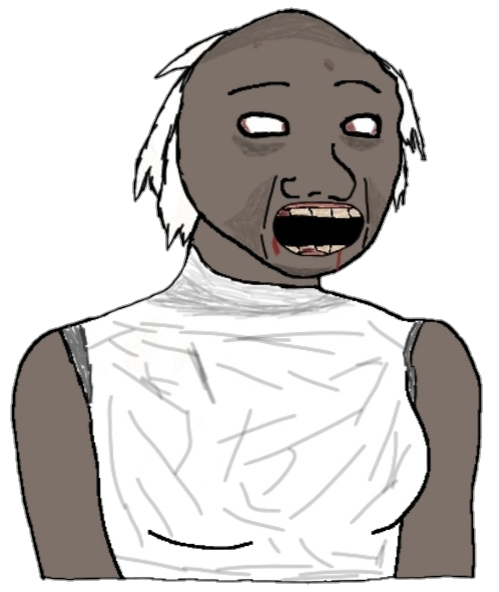
Label: 5_Trad_Wife